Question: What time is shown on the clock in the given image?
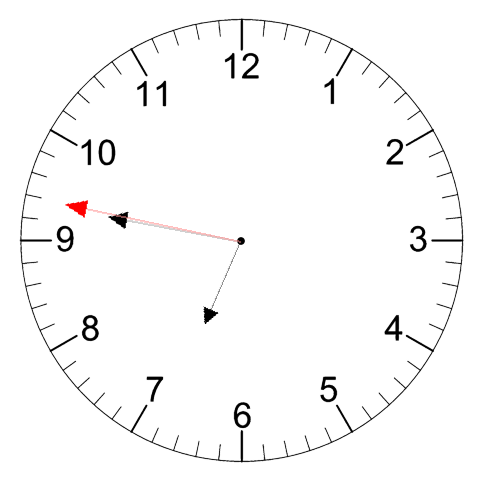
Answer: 06:46:47